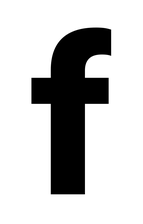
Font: InstrumentSans_Bold